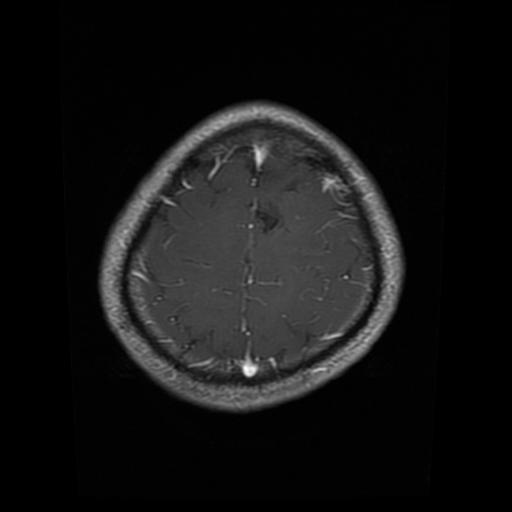
Label: glioma